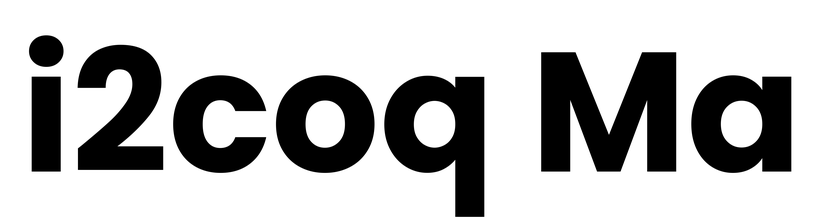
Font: Poppins-Bold